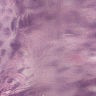
Metastatic tissue present: yes